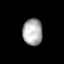
Tissue: lung
Cell type: Endothelial cells
Senescence score: 0.6059
Nuclear area (px): 521
Mean DAPI intensity: 171.395